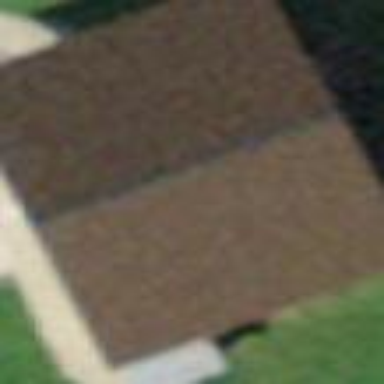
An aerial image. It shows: Barn.